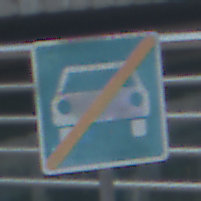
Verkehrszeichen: EndeKraftfahrstrasse
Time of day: MorningAfternoon
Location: Outdoor (Urban)
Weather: PartlyCloudy
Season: NotSpecified
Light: Natural